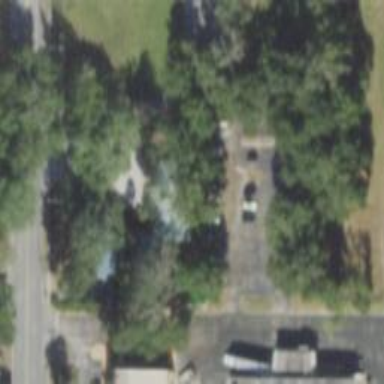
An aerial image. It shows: Veterinary facility.